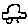
Label: car